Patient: sex F, age 58
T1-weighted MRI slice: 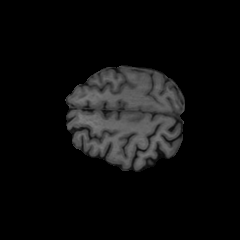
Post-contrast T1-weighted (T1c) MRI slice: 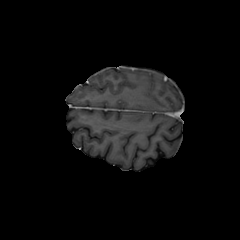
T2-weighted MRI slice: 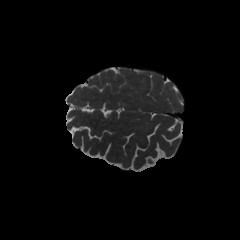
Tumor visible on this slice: no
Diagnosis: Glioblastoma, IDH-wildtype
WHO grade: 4